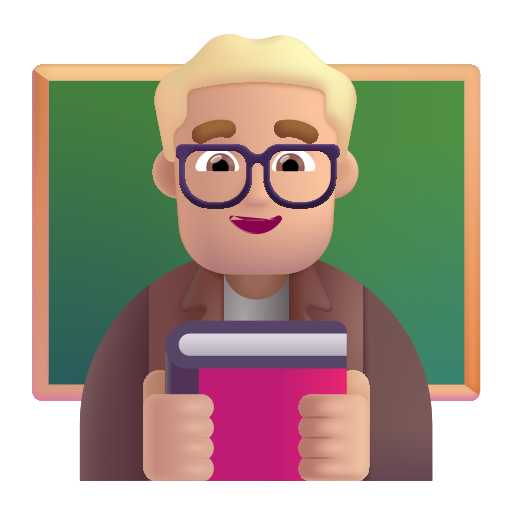
man teacher color  light